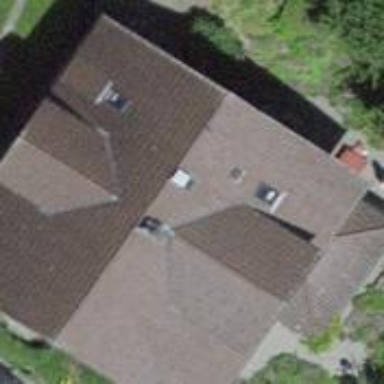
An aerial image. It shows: Residential building with gabled roof.